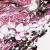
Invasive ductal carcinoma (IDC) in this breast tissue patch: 0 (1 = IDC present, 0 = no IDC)